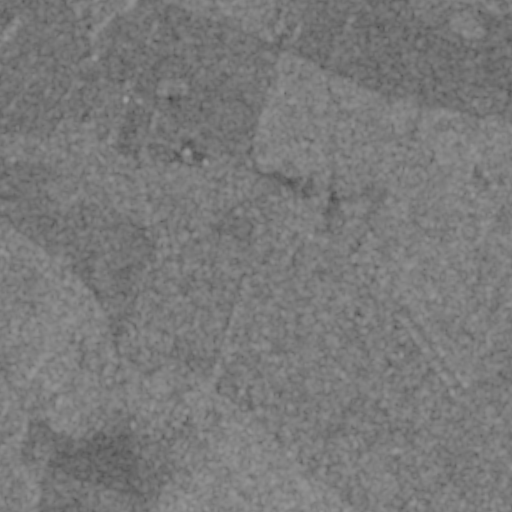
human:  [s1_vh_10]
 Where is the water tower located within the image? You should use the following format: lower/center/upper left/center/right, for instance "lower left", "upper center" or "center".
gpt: The water tower is located in the upper center of the image.
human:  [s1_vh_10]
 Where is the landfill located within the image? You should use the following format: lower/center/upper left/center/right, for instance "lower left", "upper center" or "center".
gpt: There is no landfill in the image.

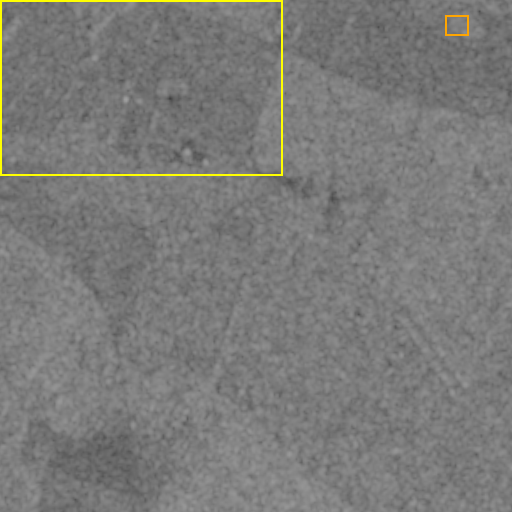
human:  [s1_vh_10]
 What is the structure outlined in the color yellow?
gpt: The structure outlined in yellow is a crop field.
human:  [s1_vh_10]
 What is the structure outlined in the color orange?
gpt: The structure outlined in orange is a park.
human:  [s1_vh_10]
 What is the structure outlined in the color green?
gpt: There is no green outline.